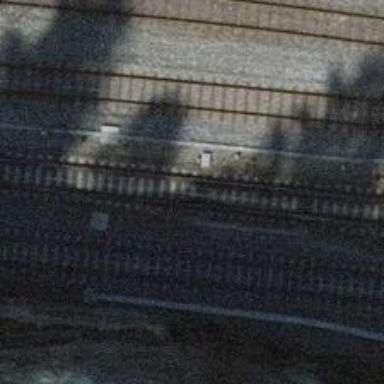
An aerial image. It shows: Railway switch.